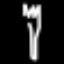
Label: fork